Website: lowes
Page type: receipt
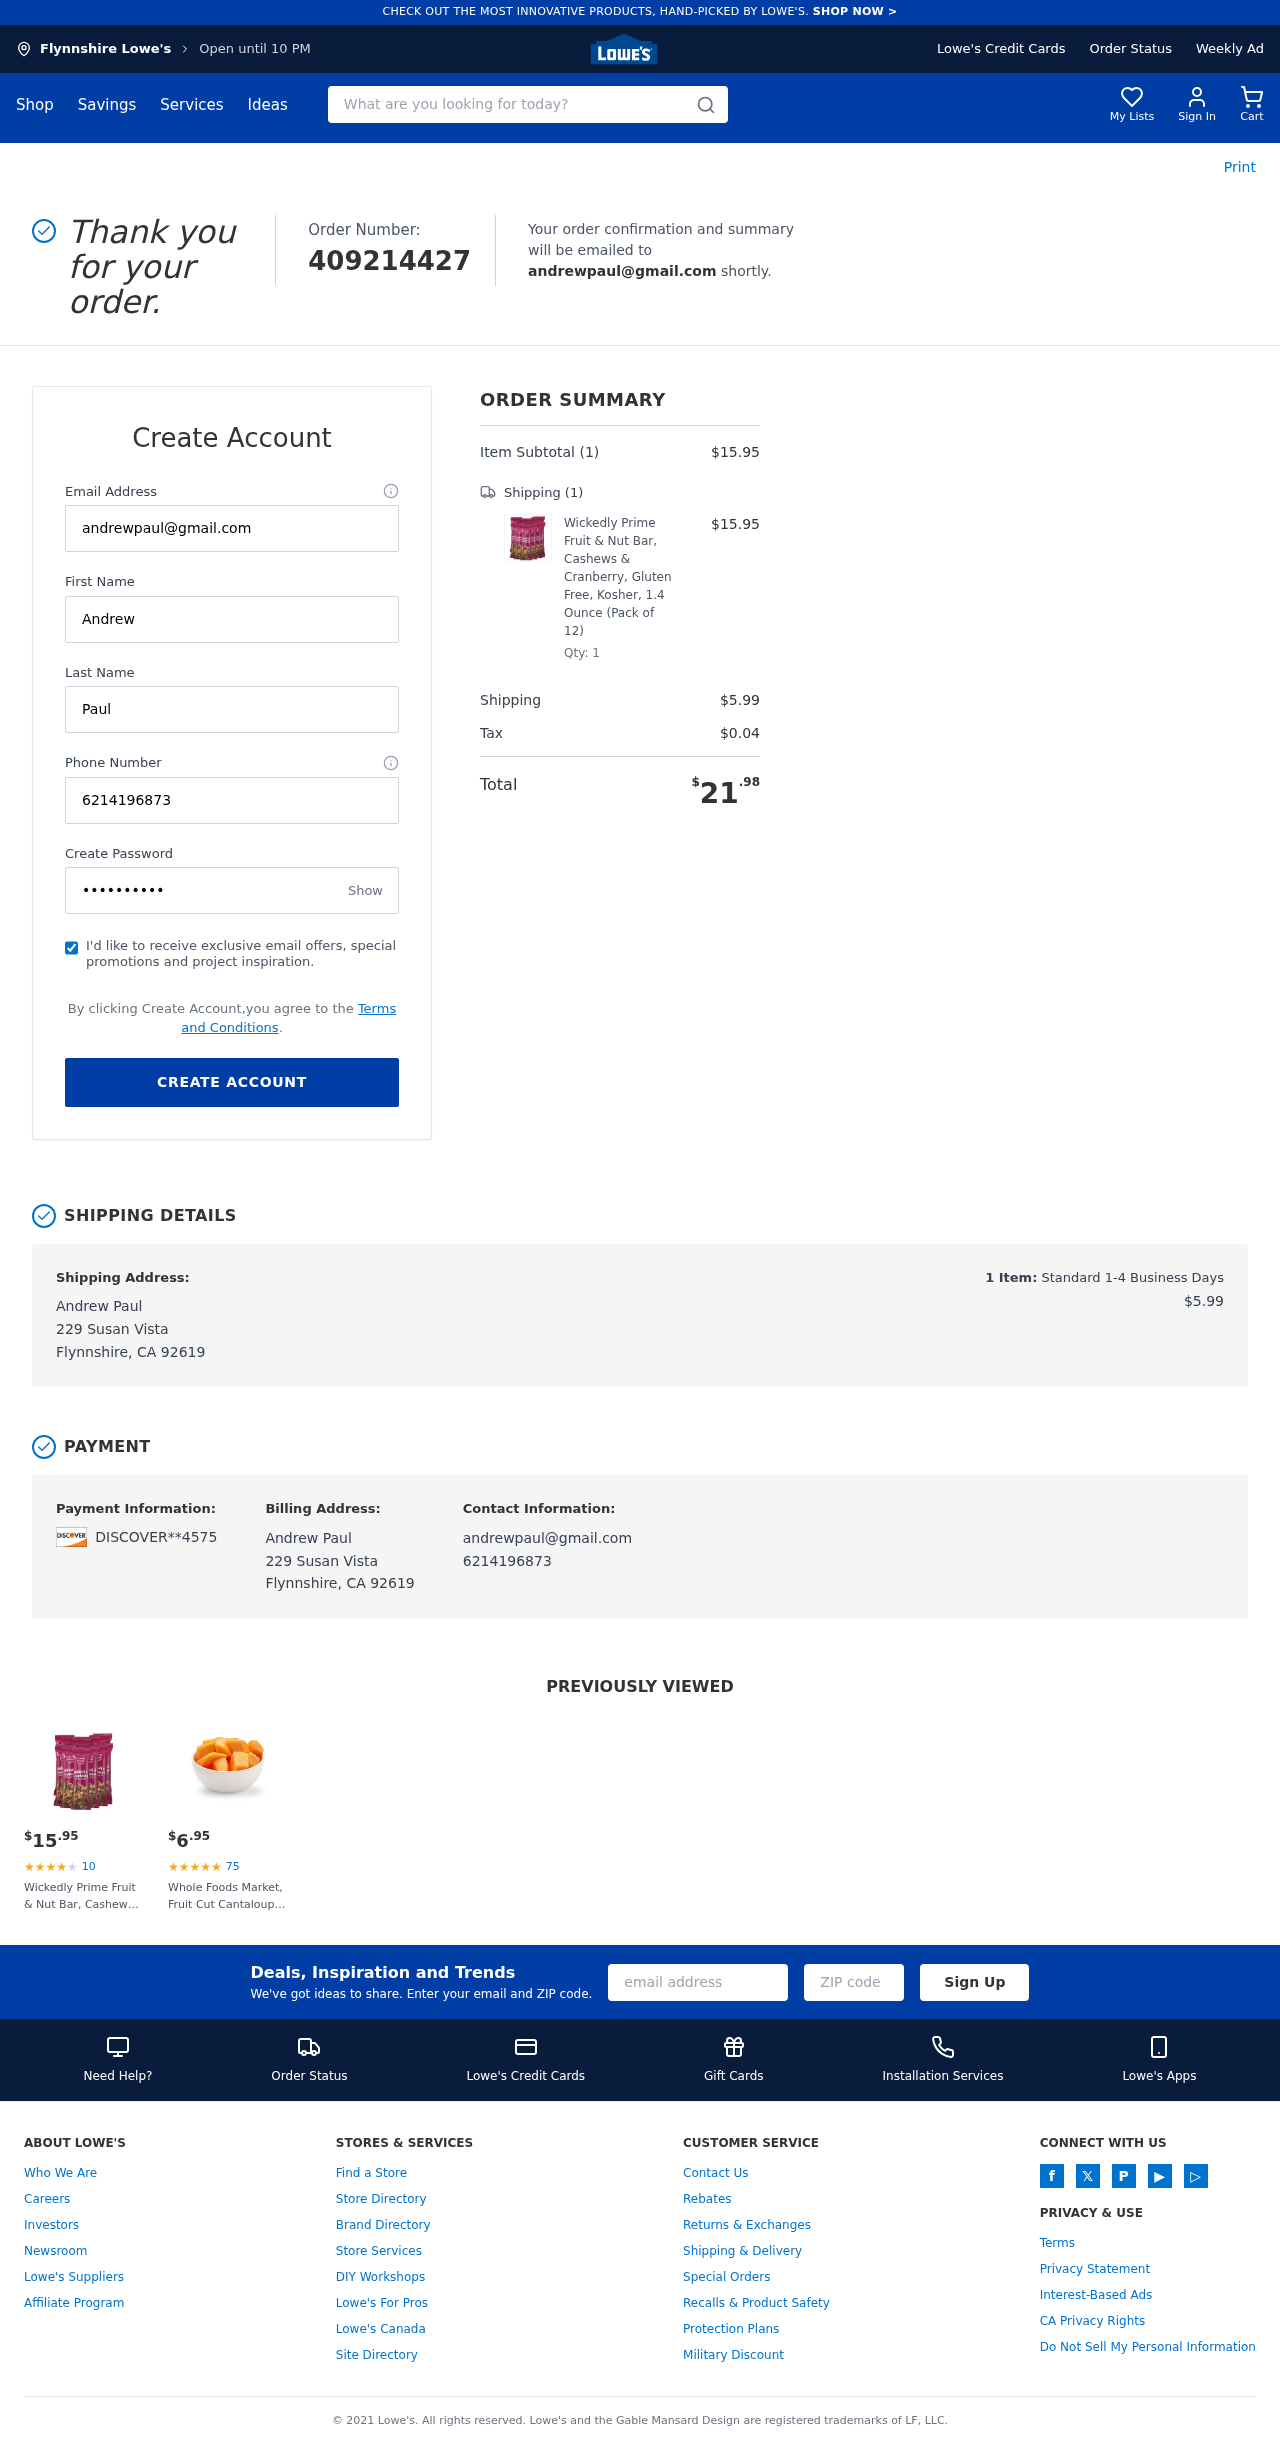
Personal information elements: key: PII_CARD_LAST4
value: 4575
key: PII_CARD_TYPE
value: DISCOVER
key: PII_CITY
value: Flynnshire
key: PII_EMAIL
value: andrewpaul@gmail.com
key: PII_FULLNAME
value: Andrew Paul
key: PII_PHONE
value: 6214196873
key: PII_STREET
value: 229 Susan Vista
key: PII_FIRSTNAME
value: Andrew
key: PII_LASTNAME
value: Paul
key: PII_CITY_STATE_ZIP
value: Flynnshire, CA 92619
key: PII_FULLNAME2
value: Andrew Paul
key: PII_FULLNAME3
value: Andrew Paul
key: PII_FIRSTNAME2
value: Andrew
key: PII_FIRSTNAME3
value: Andrew
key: PII_LASTNAME2
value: Paul
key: PII_LASTNAME3
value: Paul
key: PII_FIRSTNAME_DERIVED
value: Andrew
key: PII_LASTNAME_DERIVED
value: Paul
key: PII_FULLNAME_DERIVED
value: Andrew Paul
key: PII_NAME_FULL_DERIVED
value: Andrew Paul
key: PII_GIFT_FIRSTNAME
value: Susan
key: PII_POSTCODE
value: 92619
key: PII_STATE_ABBR
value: CA
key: PII_POSTCODE_FULL
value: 92619
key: PII_CITY_STATE
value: Flynnshire, CA
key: PII_POSTCODE_NUMERIC
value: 92619
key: PII_EMAIL2
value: andrewpaul@gmail.com
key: PII_EMAIL3
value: andrewpaul@gmail.com
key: PII_PHONE_LINE
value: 6873
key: PII_PHONE_SUFFIX
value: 6873
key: PII_PHONE2
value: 6214196873
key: PII_PHONE3
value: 6214196873
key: PII_PHONE_NUMERIC
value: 6214196873
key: PII_PHONE_LINE_NUMERIC
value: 6873
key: PII_PHONE_SUFFIX_NUMERIC
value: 6873
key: PII_PHONE2_NUMERIC
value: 6214196873
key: PII_PHONE3_NUMERIC
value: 6214196873
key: PII_PHONE_DIGITS
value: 6214196873
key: PII_PHONE_LAST4
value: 6873
Product elements: key: PRODUCT1_NAME
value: Wickedly Prime Fruit & Nut Bar, Cashews & Cranberry, Gluten Free, Kosher, 1.4 Ounce (Pack of 12)
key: PRODUCT1_PRICE
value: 15.95
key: PRODUCT1_QUANTITY
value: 1
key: PRODUCT2_NAME
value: Whole Foods Market, Fruit Cut Cantaloupe Chunks Conventional, 10 Ounce
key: PRODUCT2_NUM_RATINGS
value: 75
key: PRODUCT2_PRICE
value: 6.95
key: PRODUCT1_PRICE2
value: $15.95
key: PRODUCT1_RATING2
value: ★
★
★
★
★
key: PRODUCT1_NUM_RATINGS2
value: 10
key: PRODUCT1_NAME2
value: Wickedly Prime Fruit & Nut Bar, Cashews & Cranberry, Gluten Free, Kosher, 1.4 Ounce (Pack of 12)
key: PRODUCT2_RATING
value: ★
★
★
★
★
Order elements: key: ORDER_ID
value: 409214427
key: ORDER_NUM_ITEMS
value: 1
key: ORDER_SUBTOTAL
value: $15.95
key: ORDER_NUM_ITEMS2
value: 1
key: ORDER_SHIPPING_COST
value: $5.99
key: ORDER_TAX
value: $0.04
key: ORDER_TOTAL
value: $21.98
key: ORDER_NUM_ITEMS3
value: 1
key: ORDER_SHIPPING_COST2
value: $5.99
Search elements: key: HEADER_SEARCH
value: What are you looking for today?